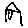
Label: house